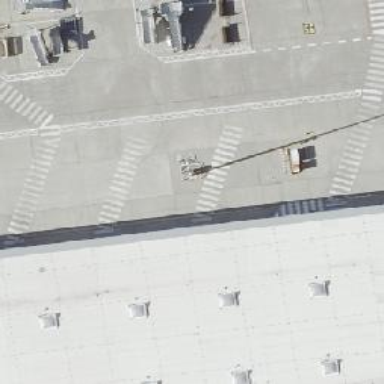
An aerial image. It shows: Airport gate.